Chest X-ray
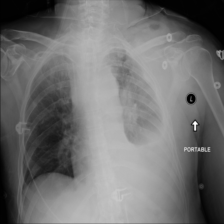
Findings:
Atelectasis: negative
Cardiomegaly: negative
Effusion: positive
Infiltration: negative
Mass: positive
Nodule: negative
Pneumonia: negative
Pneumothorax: negative
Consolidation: negative
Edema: negative
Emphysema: negative
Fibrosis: negative
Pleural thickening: negative
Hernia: negative